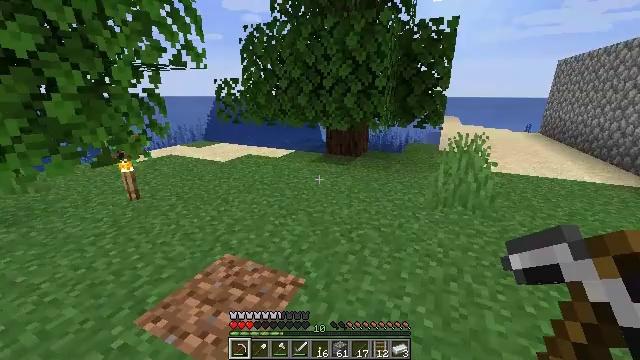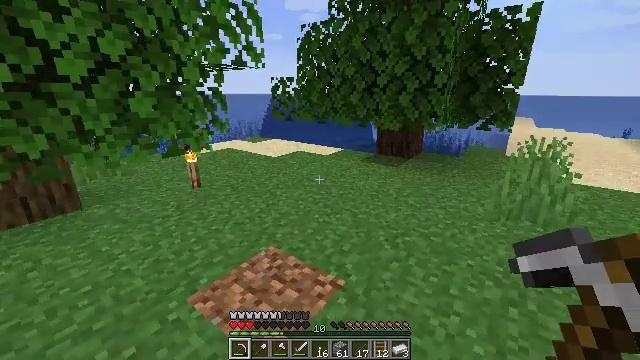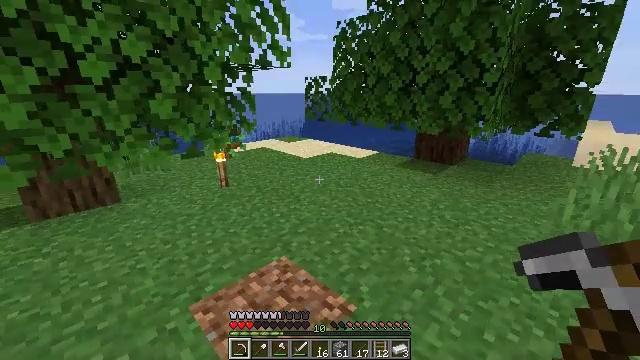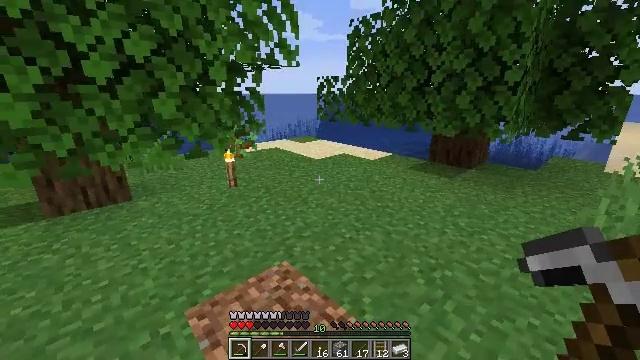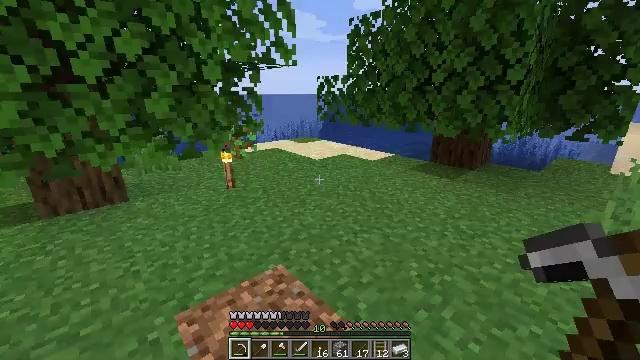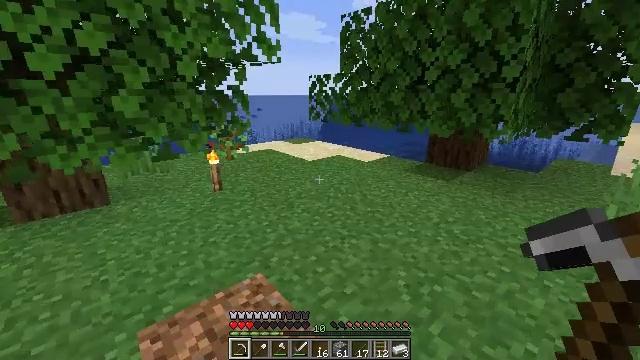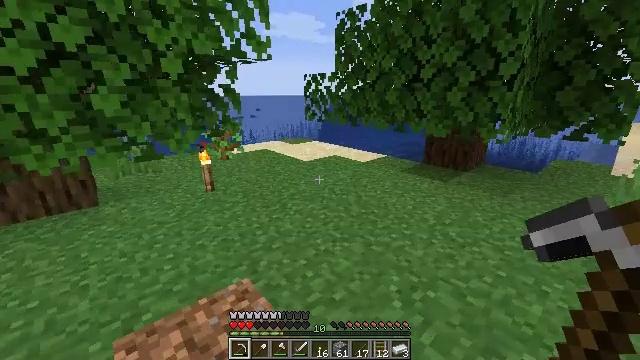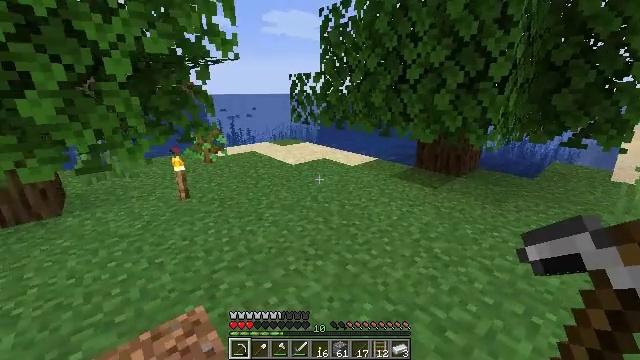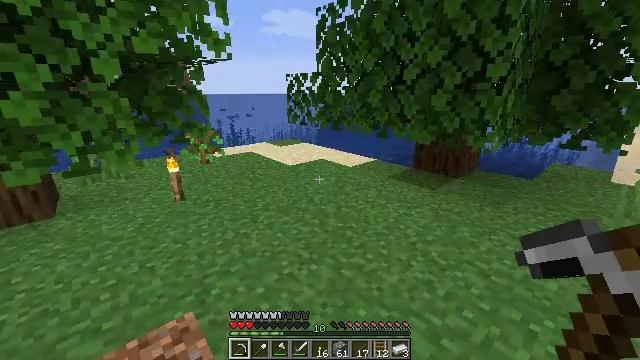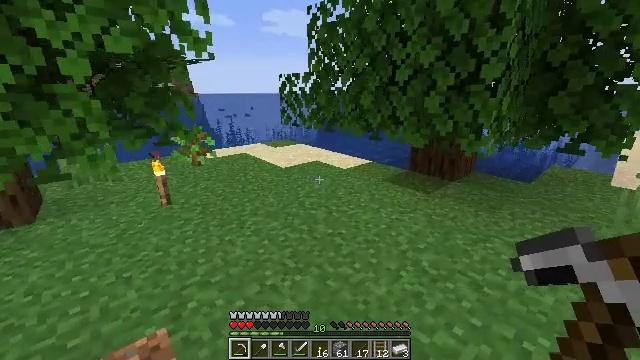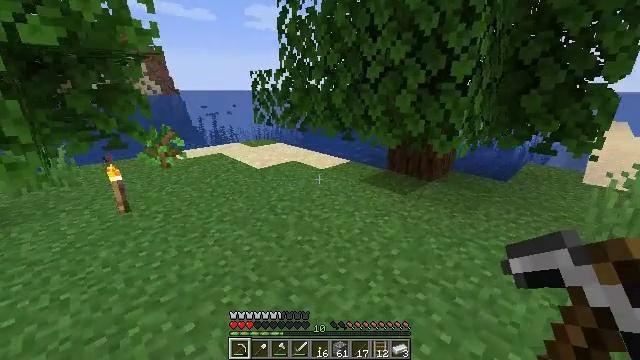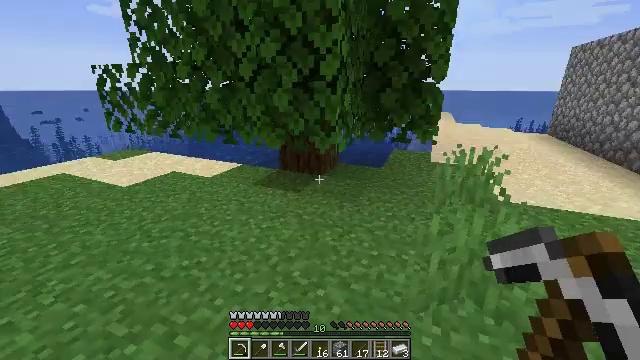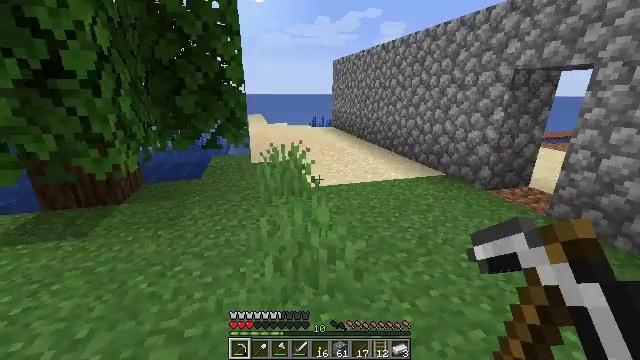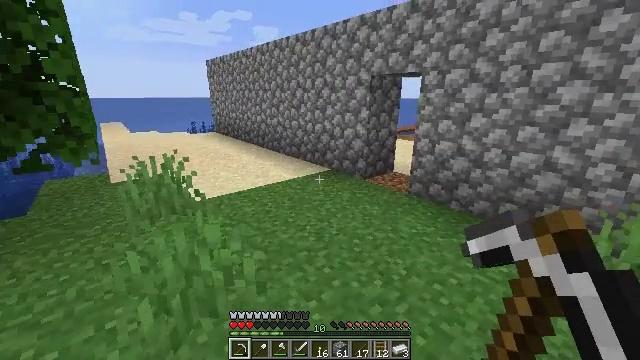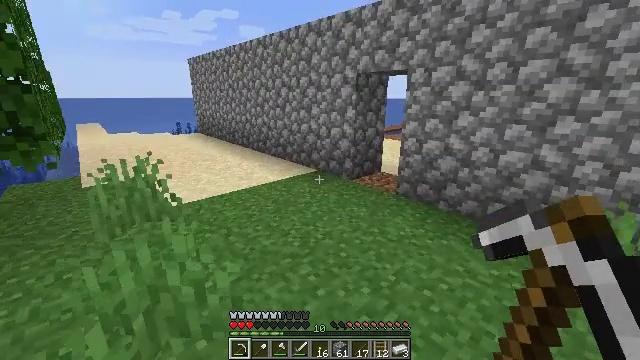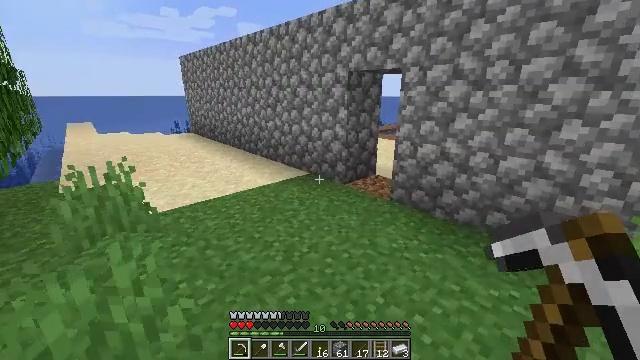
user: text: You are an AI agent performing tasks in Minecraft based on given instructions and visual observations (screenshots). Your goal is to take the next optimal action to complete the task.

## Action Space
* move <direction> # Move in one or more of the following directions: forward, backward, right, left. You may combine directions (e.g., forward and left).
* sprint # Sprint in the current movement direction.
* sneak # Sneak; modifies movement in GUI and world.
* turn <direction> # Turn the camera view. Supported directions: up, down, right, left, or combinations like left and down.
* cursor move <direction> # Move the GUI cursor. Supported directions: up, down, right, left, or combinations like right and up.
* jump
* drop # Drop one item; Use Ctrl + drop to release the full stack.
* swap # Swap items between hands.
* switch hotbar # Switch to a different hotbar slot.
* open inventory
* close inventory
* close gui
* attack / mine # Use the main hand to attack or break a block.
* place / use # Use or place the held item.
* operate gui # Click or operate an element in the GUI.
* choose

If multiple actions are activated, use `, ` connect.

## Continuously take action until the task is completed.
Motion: motion action
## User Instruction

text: Break the sugar cane.
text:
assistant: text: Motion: move forward and move right, turn left
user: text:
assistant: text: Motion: move forward and move right, turn left
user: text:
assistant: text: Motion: move forward and move right, turn left
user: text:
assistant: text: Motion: move forward and move right
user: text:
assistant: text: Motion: move forward and move right
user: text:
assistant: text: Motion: move forward and move right
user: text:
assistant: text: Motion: move forward and move right
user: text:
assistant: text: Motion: move forward and move right
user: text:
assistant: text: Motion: move forward and move right
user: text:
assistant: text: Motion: move forward and move right, turn right
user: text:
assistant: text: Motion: move forward and move right, turn right
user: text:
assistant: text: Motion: move forward and move right, turn right
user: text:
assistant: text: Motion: move forward and move right, turn right
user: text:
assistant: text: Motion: move forward and move right, turn right
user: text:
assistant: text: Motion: move forward and move right
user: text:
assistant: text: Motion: move forward
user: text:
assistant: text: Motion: move forward
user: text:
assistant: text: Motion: move forward, turn right
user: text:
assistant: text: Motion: move forward, turn right
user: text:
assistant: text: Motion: move forward, turn right
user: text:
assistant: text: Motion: move forward, turn right
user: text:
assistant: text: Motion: move forward, turn right
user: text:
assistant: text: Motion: move forward
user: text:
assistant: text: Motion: move forward
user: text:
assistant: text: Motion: move forward
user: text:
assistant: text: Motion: move forward, turn right
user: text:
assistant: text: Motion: move forward, turn right
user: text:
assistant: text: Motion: move forward and move left, turn right
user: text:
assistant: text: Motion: move forward and move left, turn right
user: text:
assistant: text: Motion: move forward and move left, turn right